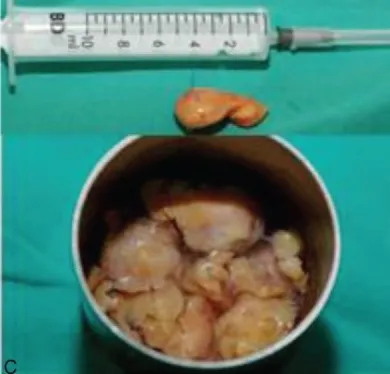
Stained with hematoxylin and eosin (H&E) at 100 magnification: the tumor comprised mature adipocytes with entrapped myocardial cells H&E = hematoxylin and eosin.
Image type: pathology (h&e)